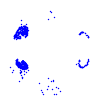
Particle: proton